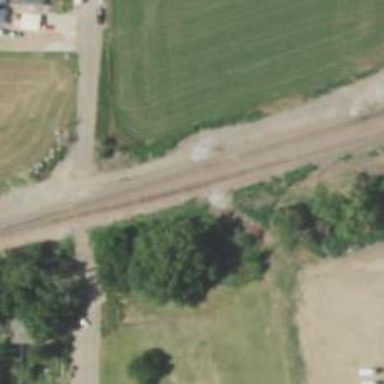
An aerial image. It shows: Railway siding for service.